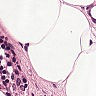
Metastatic tissue present: no